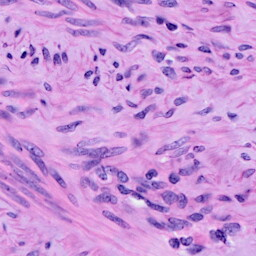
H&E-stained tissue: Cervix